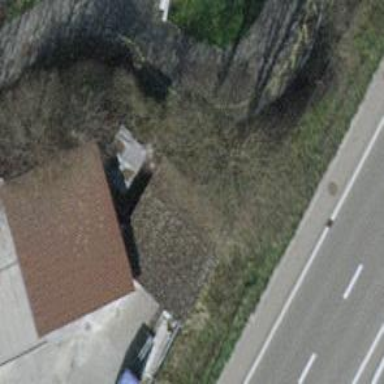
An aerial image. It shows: Shed building.